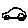
Label: car